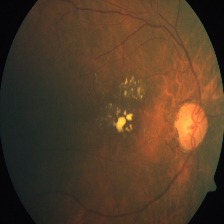
Diabetic retinopathy grade: Severe